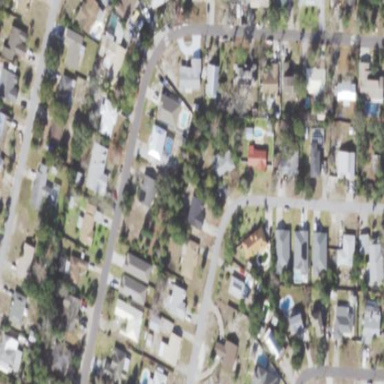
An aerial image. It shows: Single-family residential area.